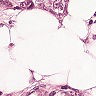
Metastatic tissue present: yes